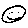
Label: smiley face